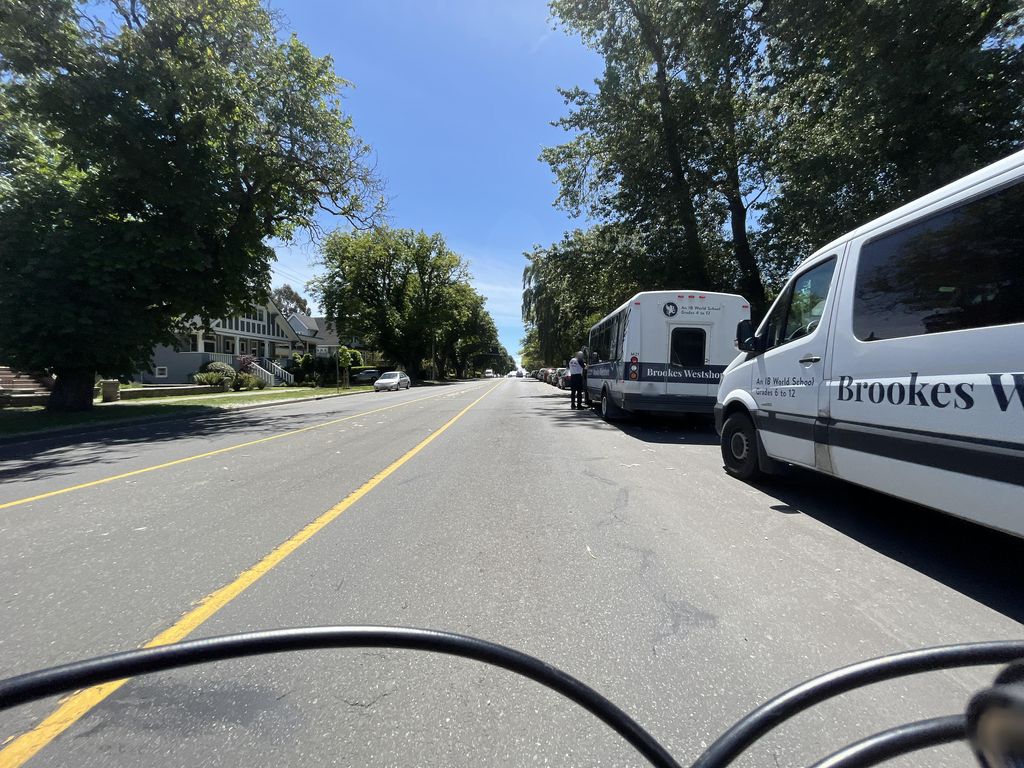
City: victoria